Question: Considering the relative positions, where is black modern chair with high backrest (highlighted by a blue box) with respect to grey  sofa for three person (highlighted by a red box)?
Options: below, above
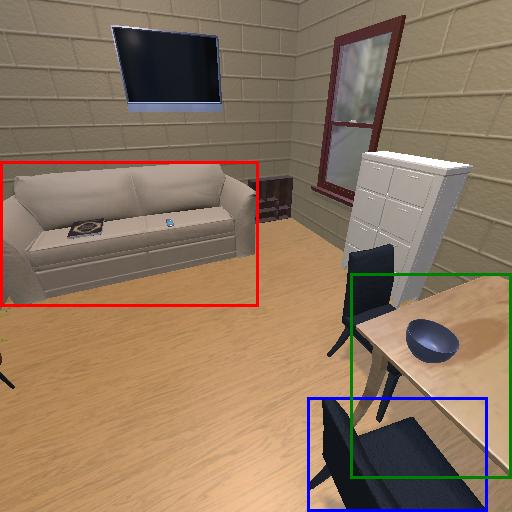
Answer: below